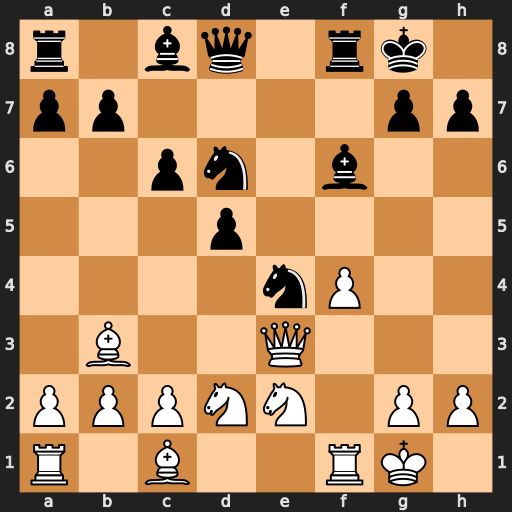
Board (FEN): r1bq1rk1/pp4pp/2pn1b2/3p4/4nP2/1B2Q3/PPPNN1PP/R1B2RK1
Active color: w
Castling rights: -
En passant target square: -
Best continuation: Nxe4 Nxe4 Qxe4